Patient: sex M, age 42
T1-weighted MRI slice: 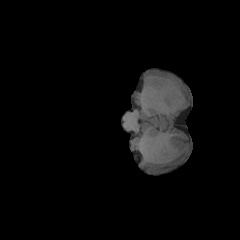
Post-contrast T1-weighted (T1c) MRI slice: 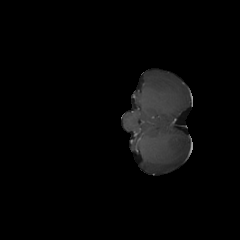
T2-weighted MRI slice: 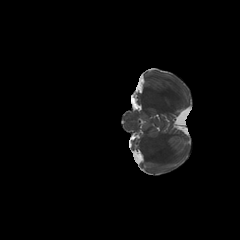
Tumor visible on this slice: no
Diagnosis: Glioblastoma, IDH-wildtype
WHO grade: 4